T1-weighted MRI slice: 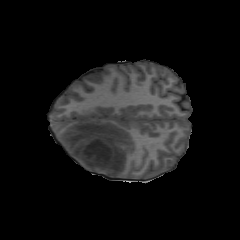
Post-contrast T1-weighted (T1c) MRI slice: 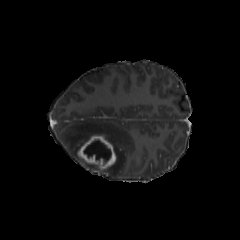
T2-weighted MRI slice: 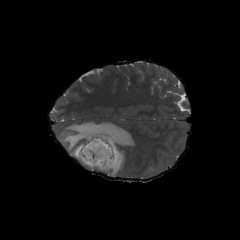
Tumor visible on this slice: yes